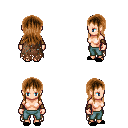
a pixel art fantasy rpg character, female body template, human, light skin, brown tattered cape, teal pants, brown unkempt hairstyle, leather bracers, black slippers, four views (front, back, left, right), 2x2 character sprite sheet, small pixel art, hard edges, no anti-aliasing